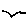
Label: bird